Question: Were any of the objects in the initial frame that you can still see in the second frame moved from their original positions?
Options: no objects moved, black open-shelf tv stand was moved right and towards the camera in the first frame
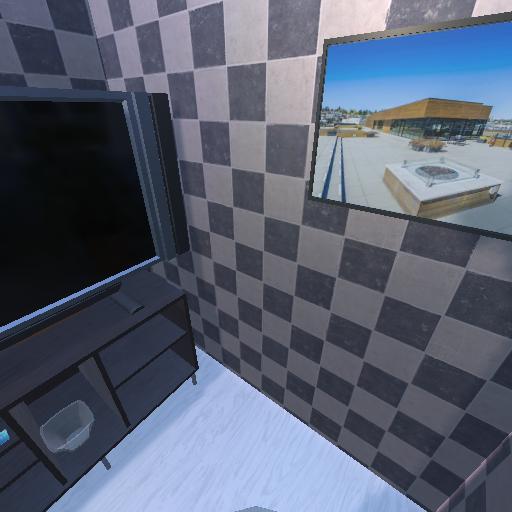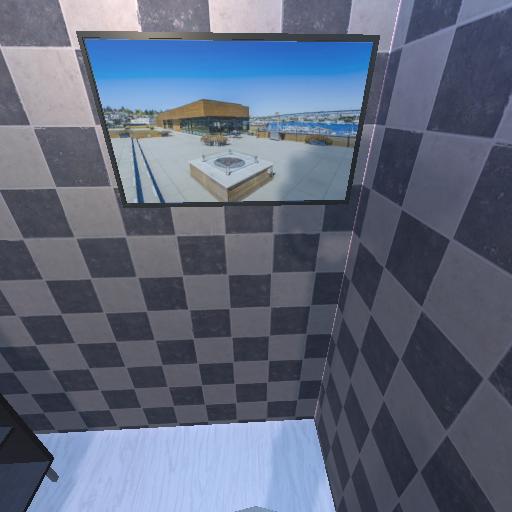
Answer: no objects moved